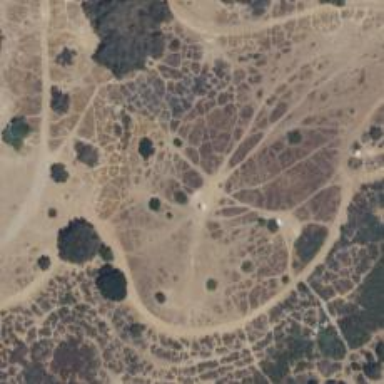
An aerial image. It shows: Disc golf tee area.